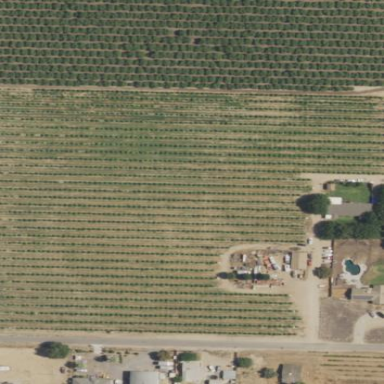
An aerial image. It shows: Beautiful vineyard in the countryside.